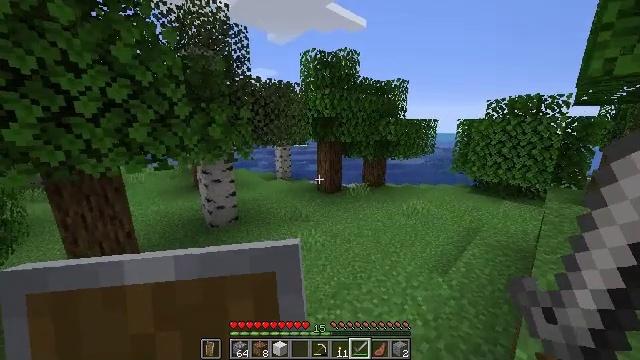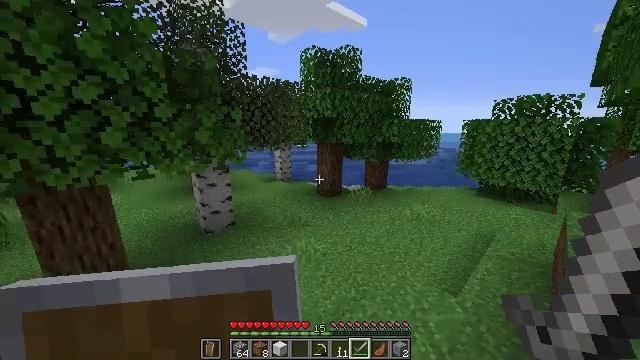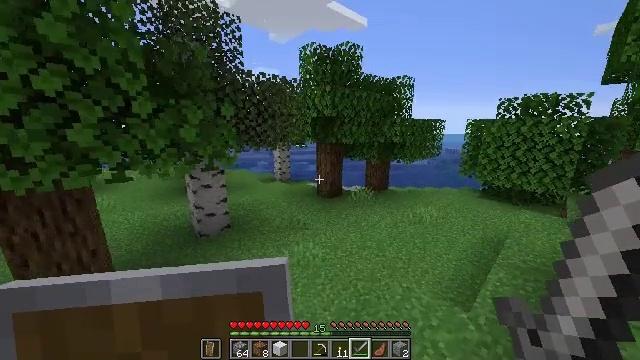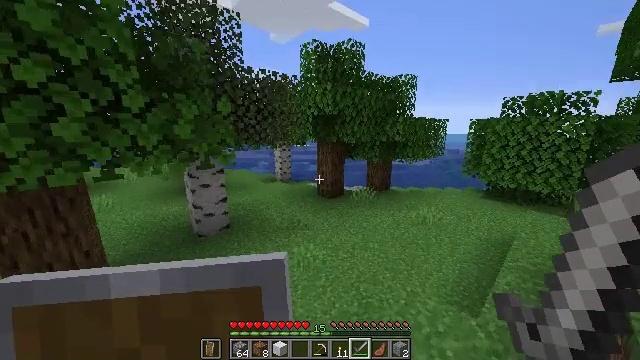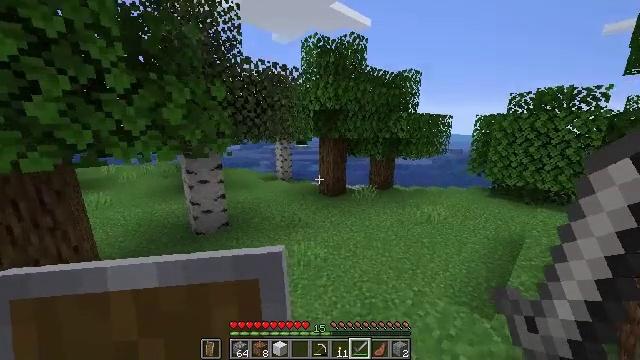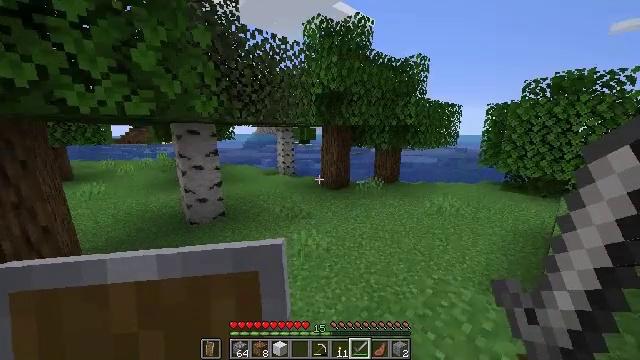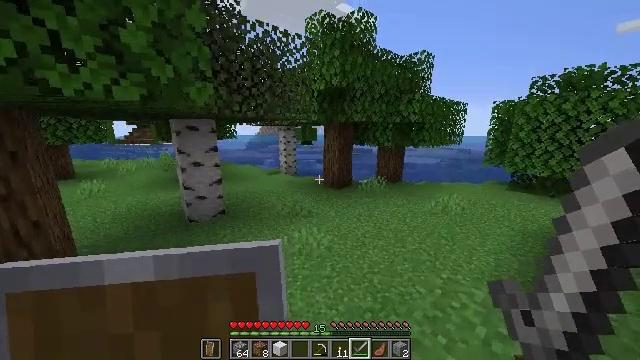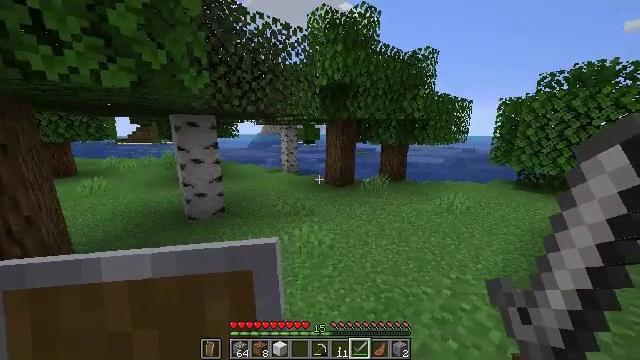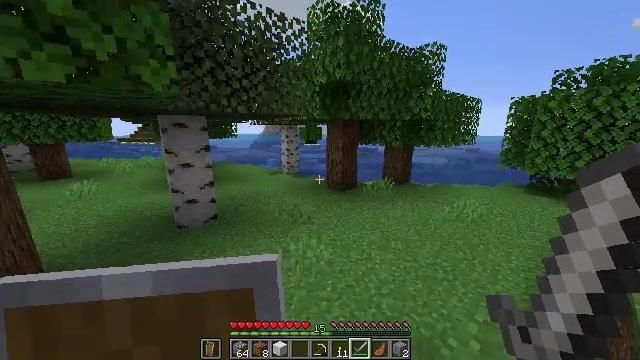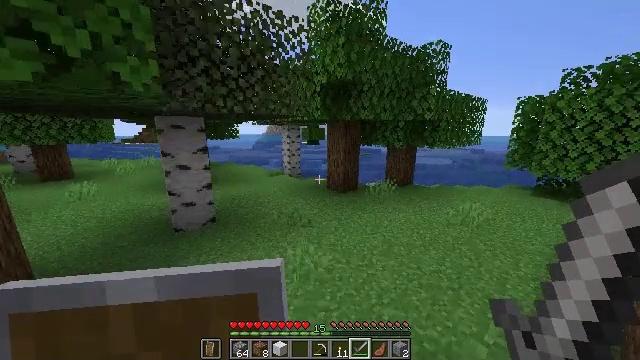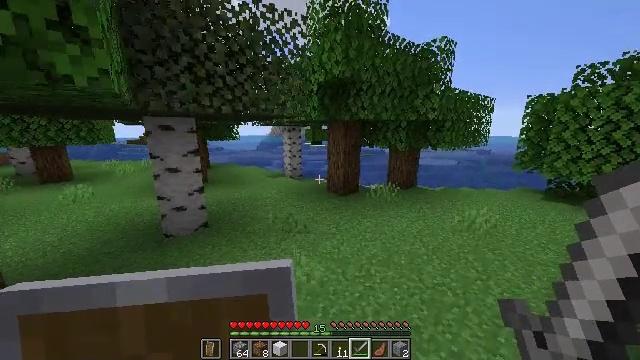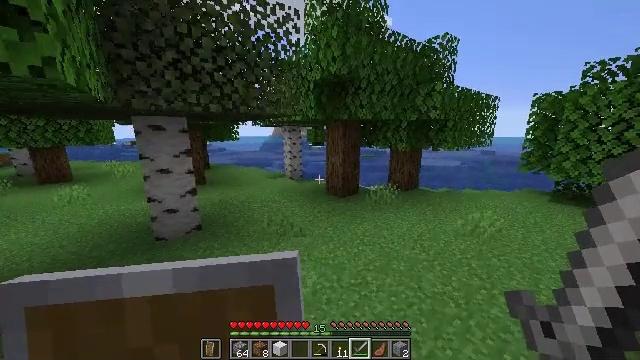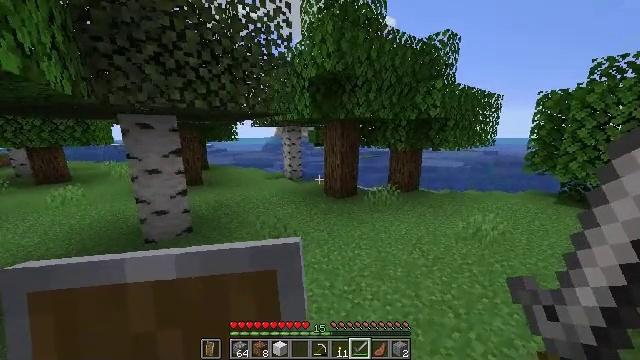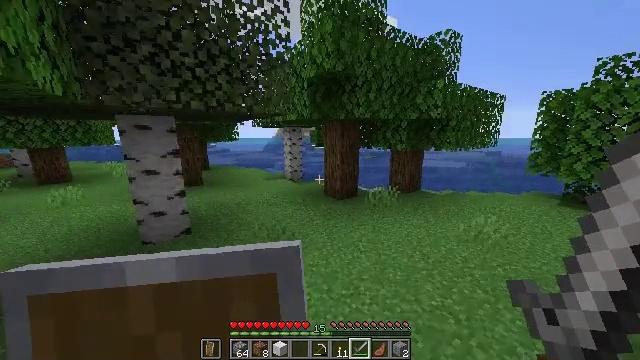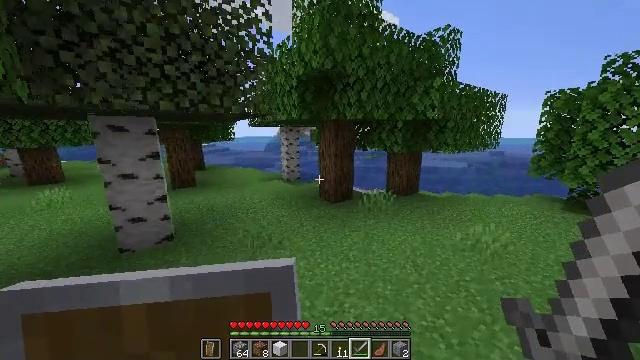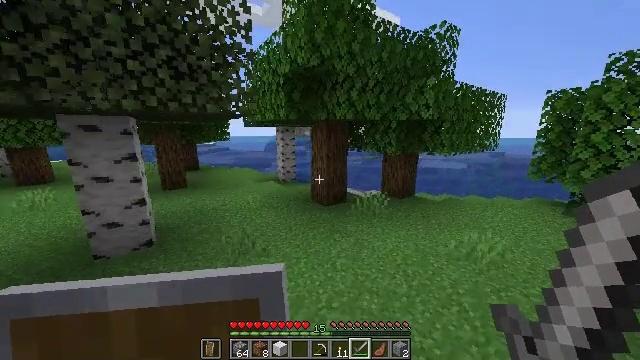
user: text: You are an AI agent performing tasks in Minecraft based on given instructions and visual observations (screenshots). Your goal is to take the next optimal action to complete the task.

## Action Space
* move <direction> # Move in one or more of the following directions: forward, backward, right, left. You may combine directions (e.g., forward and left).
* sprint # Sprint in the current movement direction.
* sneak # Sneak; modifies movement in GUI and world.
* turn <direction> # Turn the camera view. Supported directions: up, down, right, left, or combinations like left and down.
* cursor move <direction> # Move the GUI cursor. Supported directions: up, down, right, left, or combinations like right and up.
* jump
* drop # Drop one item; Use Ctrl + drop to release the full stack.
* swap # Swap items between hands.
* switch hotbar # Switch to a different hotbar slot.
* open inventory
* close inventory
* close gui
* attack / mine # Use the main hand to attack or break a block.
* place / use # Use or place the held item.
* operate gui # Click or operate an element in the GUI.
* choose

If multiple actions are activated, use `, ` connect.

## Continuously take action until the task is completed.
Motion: motion action
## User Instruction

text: Kill the tropical fish.
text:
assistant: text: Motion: move forward
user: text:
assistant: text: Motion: move forward
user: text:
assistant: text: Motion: move forward
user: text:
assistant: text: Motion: move forward
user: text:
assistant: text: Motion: move forward
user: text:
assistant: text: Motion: move forward
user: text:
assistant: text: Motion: move forward
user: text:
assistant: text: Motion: move forward and move right
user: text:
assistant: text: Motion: move forward and move right
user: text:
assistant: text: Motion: move forward and move right, turn left
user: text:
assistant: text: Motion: move forward and move right
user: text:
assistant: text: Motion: move forward and move right
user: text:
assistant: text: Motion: move forward and move right
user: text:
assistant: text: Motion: move forward and move right
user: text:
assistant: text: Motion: move forward and move right
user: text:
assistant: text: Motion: move forward and move right
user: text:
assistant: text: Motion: move forward and move right
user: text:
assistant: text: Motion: move forward and move right
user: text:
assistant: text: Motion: move forward and move right
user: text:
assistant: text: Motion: move forward and move right
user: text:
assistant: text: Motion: move forward, turn right
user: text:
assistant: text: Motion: move forward, turn right
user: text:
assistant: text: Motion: move forward, turn right
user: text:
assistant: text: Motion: move forward, turn right and up
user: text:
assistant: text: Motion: move forward, turn right
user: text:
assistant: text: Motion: move forward, turn right
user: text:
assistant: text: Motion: move forward, turn right
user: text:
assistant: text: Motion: move forward, turn right
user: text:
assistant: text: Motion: move forward, turn right
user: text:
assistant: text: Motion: move forward, turn right